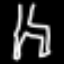
Label: chair